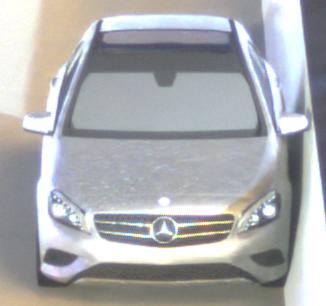
Make: Mercedes-Benz
Model: A 180
Detailed model: A-Class (176)
Model produced from: 2012/09
Model produced until: 2015/07
Doors: 5
Color: white
Road condition: dry road
Daytime: night
Contrast: high contrast